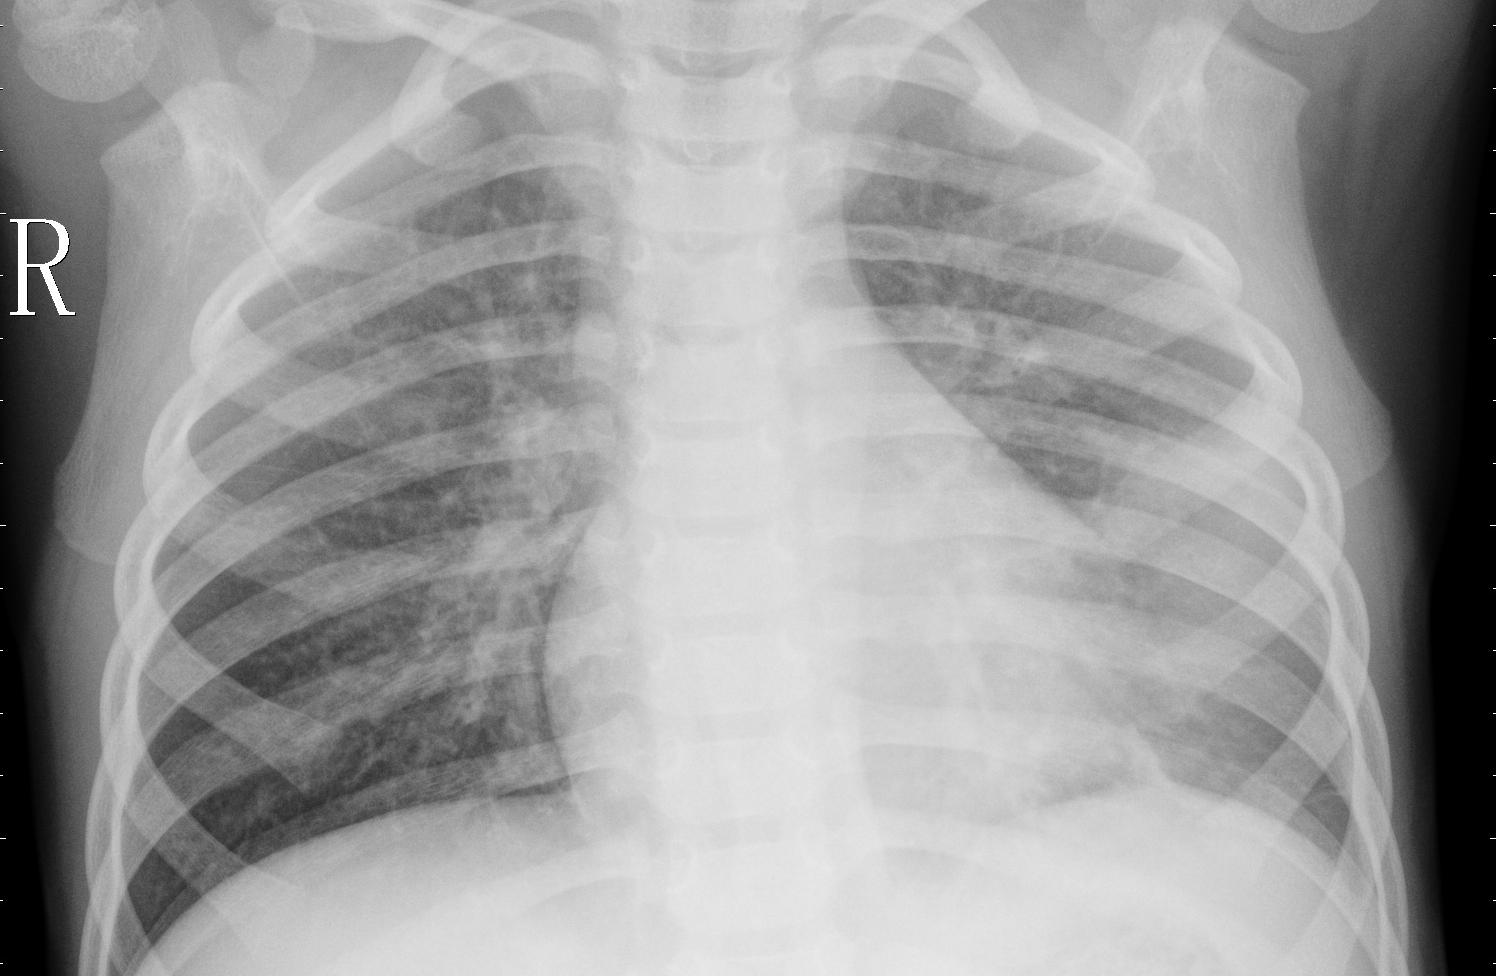
Diagnosis: PNEUMONIA